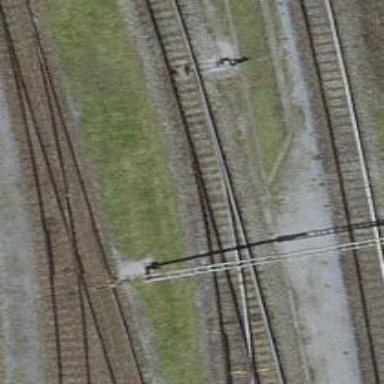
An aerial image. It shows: Railway switch.